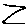
Label: zigzag